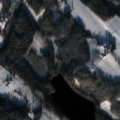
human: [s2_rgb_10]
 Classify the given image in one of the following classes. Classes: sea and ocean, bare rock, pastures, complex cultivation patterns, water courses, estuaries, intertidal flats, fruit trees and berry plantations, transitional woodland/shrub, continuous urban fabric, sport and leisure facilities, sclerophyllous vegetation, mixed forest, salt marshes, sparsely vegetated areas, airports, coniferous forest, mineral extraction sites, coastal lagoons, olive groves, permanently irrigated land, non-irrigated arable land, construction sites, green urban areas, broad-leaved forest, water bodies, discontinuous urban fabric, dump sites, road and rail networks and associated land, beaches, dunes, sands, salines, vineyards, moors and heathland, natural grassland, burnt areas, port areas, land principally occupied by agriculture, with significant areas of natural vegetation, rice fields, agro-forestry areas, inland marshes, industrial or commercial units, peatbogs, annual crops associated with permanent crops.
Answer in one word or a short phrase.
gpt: non-irrigated arable land, land principally occupied by agriculture, with significant areas of natural vegetation, coniferous forest, mixed forest, transitional woodland/shrub